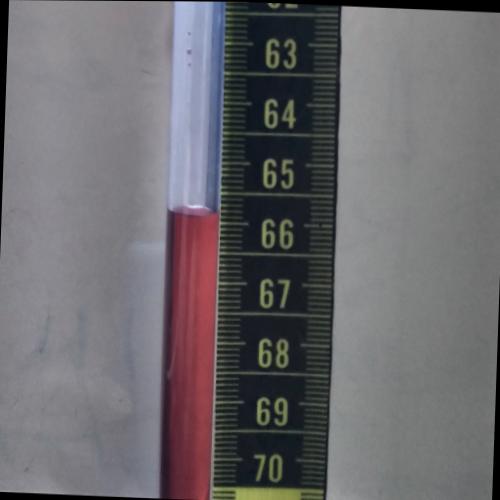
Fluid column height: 65.9 cm